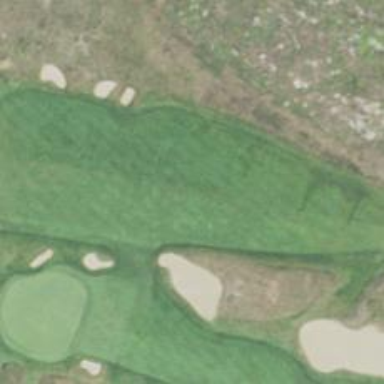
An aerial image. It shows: View of golf hole.